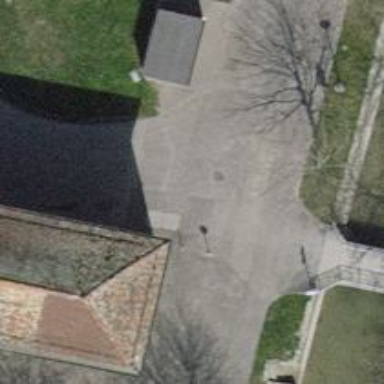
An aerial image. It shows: Pedestrian path with asphalt surface.